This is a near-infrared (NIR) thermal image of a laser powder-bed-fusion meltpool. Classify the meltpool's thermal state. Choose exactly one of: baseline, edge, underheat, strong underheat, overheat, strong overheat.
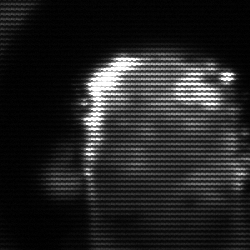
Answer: baseline